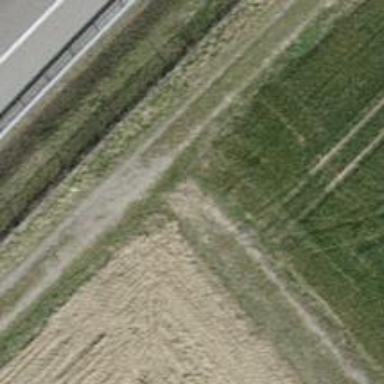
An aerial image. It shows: Track road with grade4 tracktype.